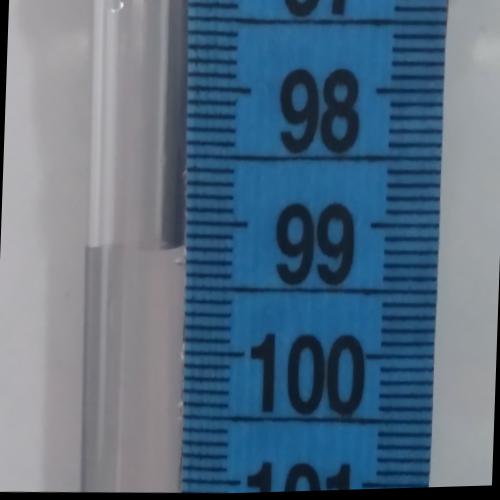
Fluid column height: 99.2 cm